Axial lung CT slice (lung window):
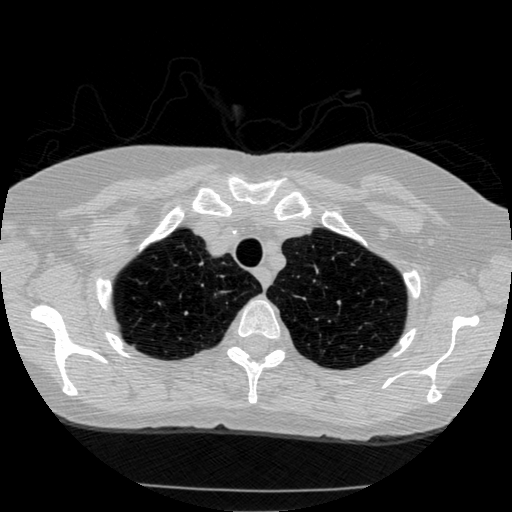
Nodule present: yes
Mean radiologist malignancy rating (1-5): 2